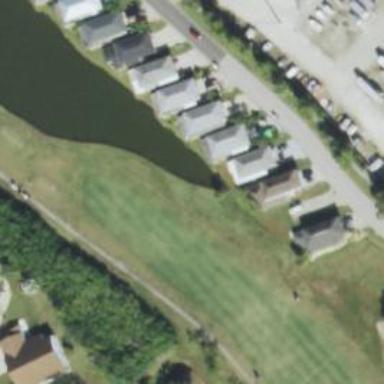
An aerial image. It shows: Golf hole.